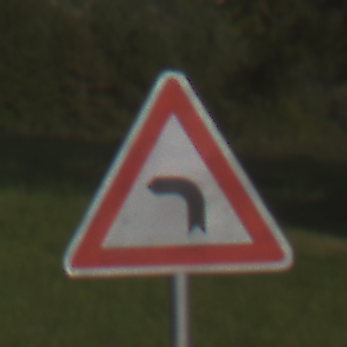
Verkehrszeichen: KurveLinks
Umgebung: Outdoor, Nature
Tageszeit: MorningAfternoon
Wetter: PartlyCloudy
Licht: Natural
Jahreszeit: NotSpecified
Kontrast: HighContrast